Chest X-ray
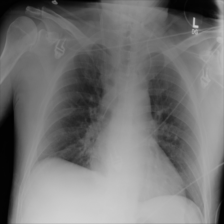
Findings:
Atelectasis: negative
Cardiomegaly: negative
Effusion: negative
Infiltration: negative
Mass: negative
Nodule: negative
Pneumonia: negative
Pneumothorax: negative
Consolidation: negative
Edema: negative
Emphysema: negative
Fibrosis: negative
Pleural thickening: negative
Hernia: negative